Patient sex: M
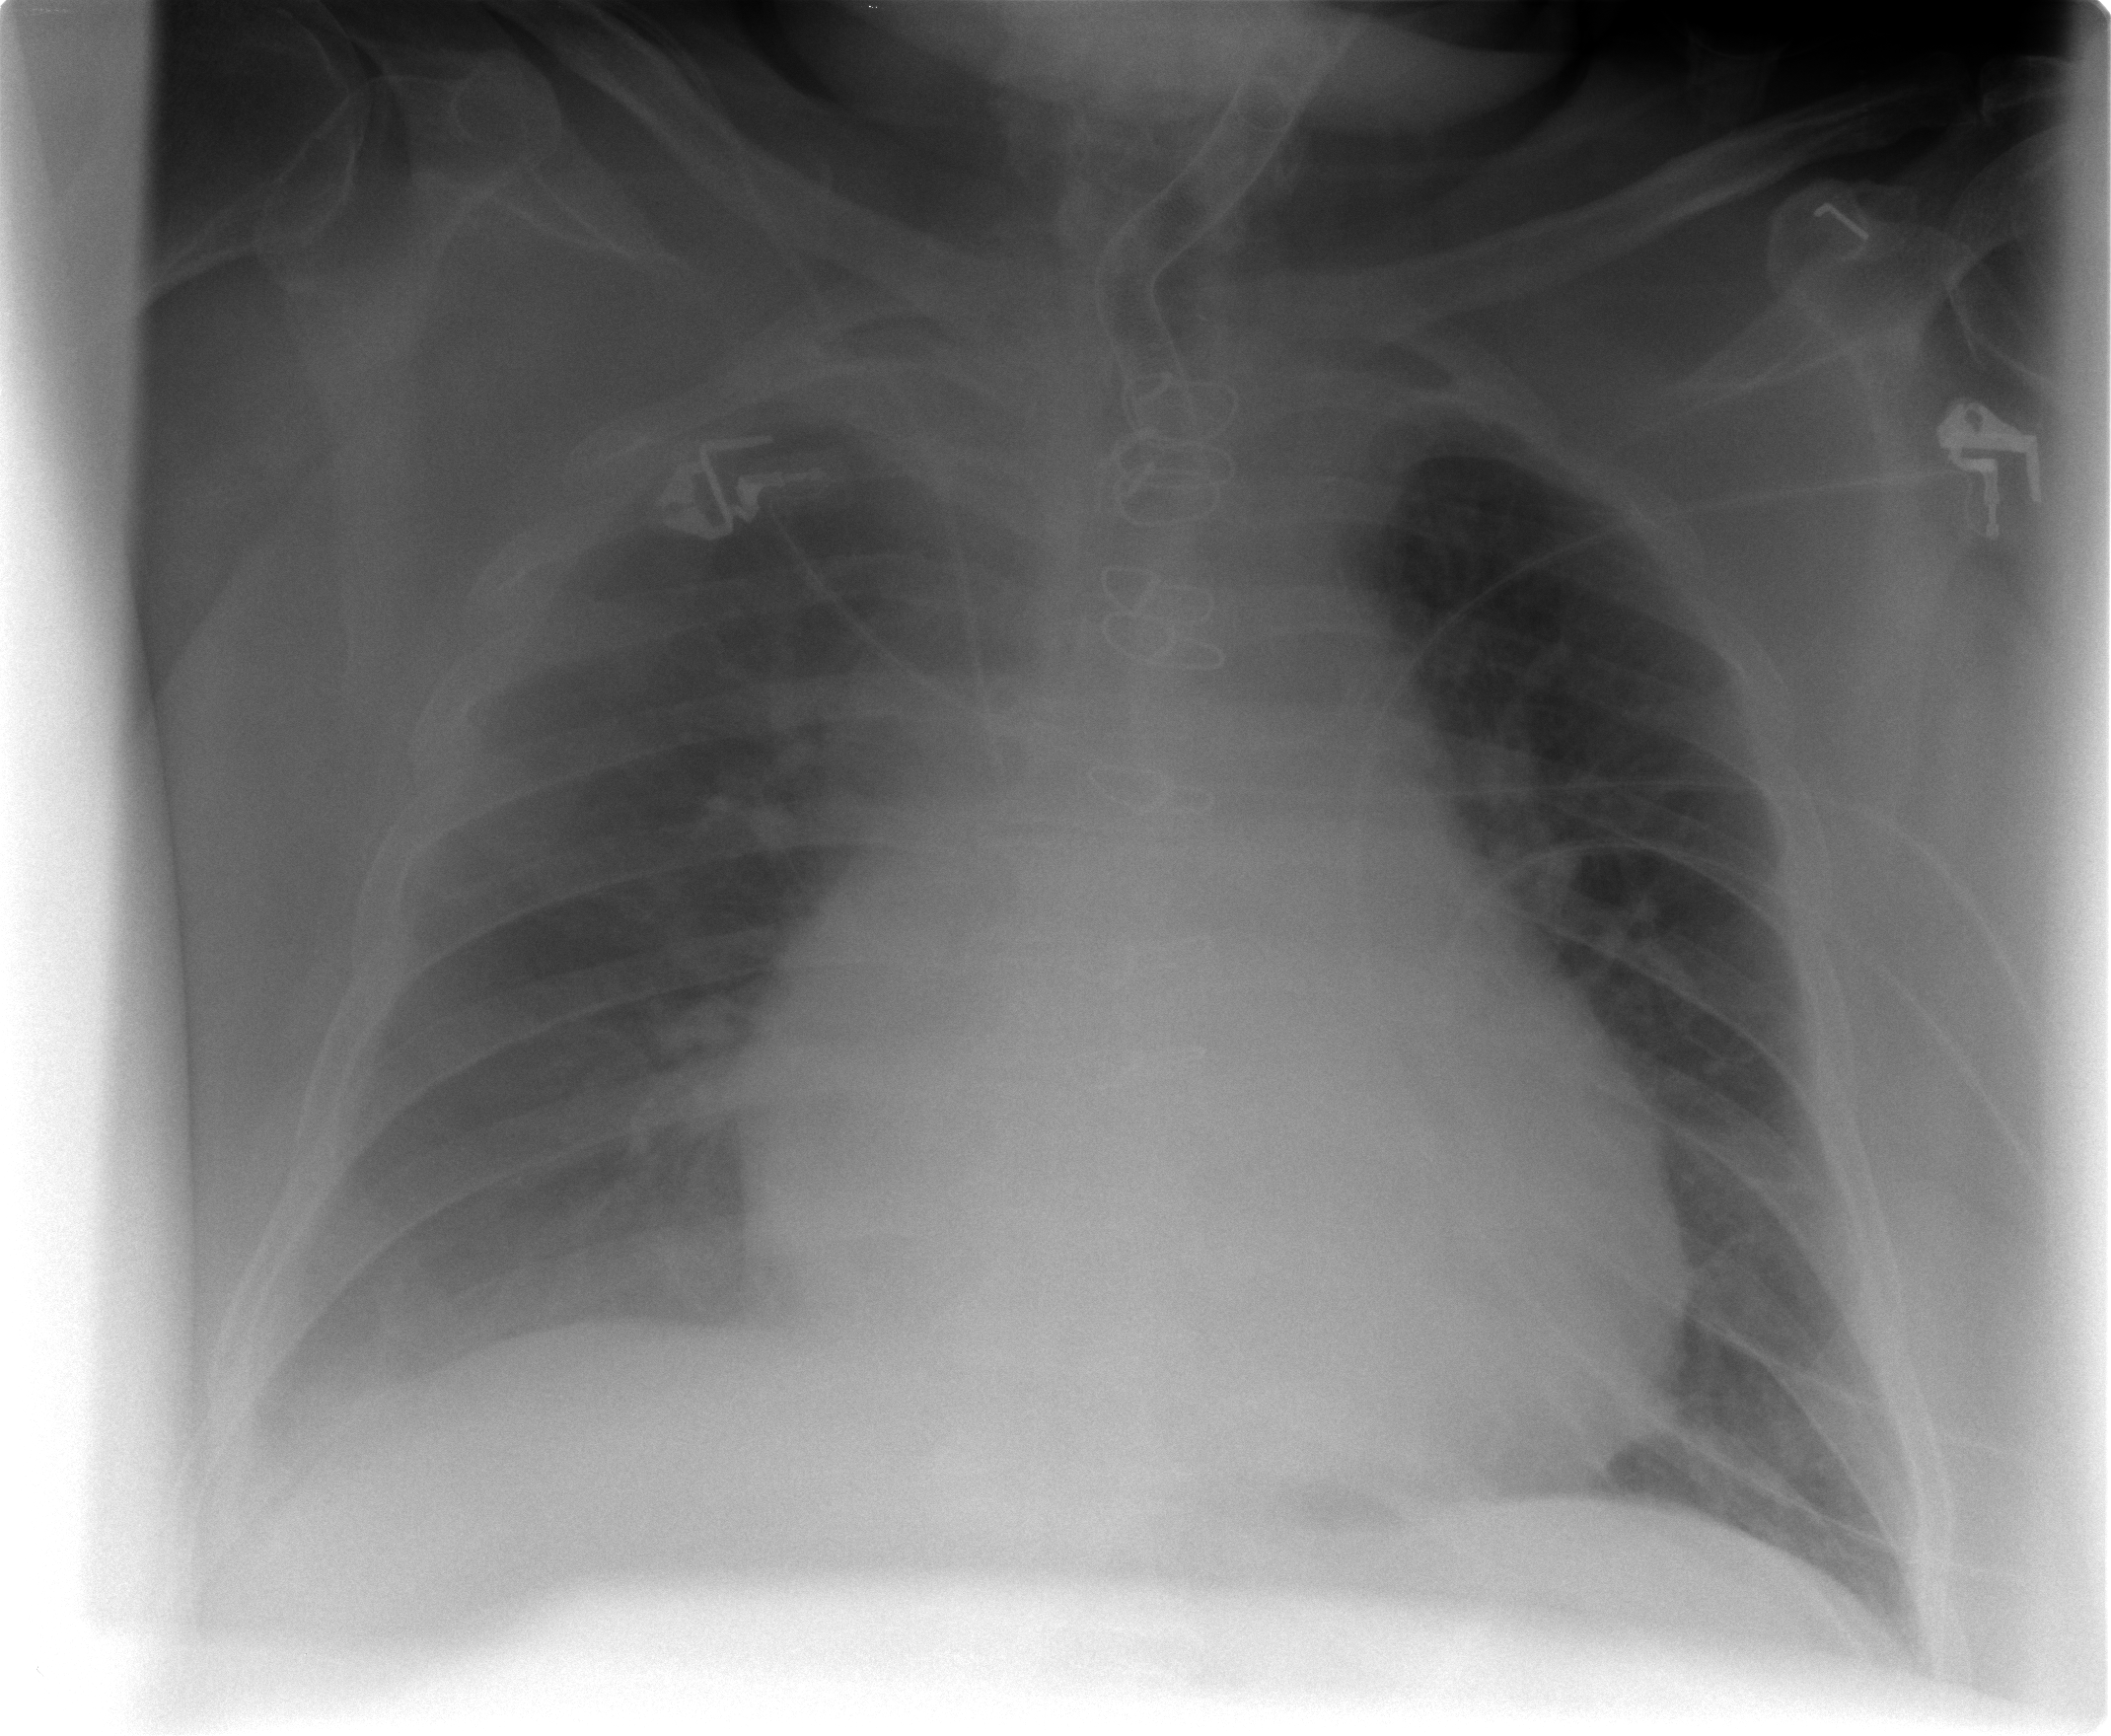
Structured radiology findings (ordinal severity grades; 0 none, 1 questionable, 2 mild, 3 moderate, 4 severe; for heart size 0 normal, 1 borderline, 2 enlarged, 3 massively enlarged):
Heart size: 2
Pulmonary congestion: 1
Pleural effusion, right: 2
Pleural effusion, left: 0
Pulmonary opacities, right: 0
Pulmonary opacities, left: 0
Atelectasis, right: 2
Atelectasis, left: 1